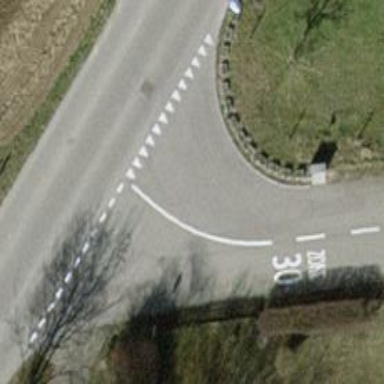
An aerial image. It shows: Road with "give way" sign.